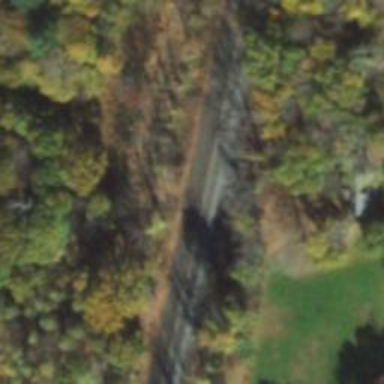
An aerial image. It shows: Railway track.